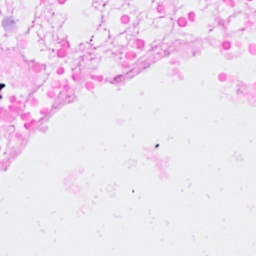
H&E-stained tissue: Breast